Aerial crown-view tile of a tropical tree (Barro Colorado Island, Panama), acquired 20240918:
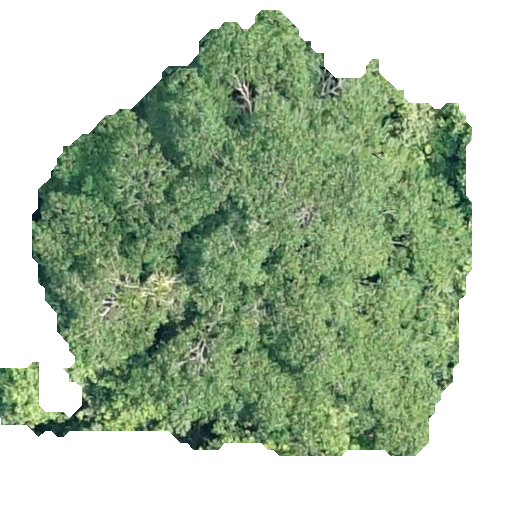
Species: Hura crepitans
GBIF accepted scientific name: Hura crepitans
Crown area: 236.009 m²